Question: Simply: If you have a parent div that contains a vertical list from 0 to 9, how do you vertically center the div precisely on the active child element?

I essentially have my HTML as:
'''
<div className={'column currentValue${props.integer[0]}'}>
<div className="number columnValue_0">
0
</div>
<div className="number columnValue_1">
1
</div>
<div className="number columnValue_2">
2
</div>
<div className="number columnValue_3">
3
</div>
<div className="number columnValue_4">
4
</div>
<div className="number columnValue_5">
5
</div>
<div className="number columnValue_6">
6
</div>
<div className="number columnValue_7">
7
</div>
<div className="number columnValue_8">
8
</div>
<div className="number columnValue_9">
9
</div>
</div>
'''
and based on the number being passed, the CSS is this:
'''
.currentValue0 {
margin-top: 24.4em;
}
.currentValue1 {
margin-top: 21em;
}
.currentValue2 {
margin-top: 20.1em;
}
.currentValue3 {
margin-top: 19em;
}
.currentValue4 {
margin-top: 15.9em;
}
.currentValue5 {
margin-top: 17em;
}
.currentValue6 {
margin-top: 11.6em;
}
.currentValue7 {
margin-top: 9.5em;
}
.currentValue8 {
margin-top: 7.4em;
}
.currentValue9 {
margin-top: 5.2em;
}
'''
I used flexboxes where needed to center everything but the main concern was trying to achieve this. Using 'em' to vertically align each column dynamically isn't giving accurate results on other devices beyond my pc monitor.
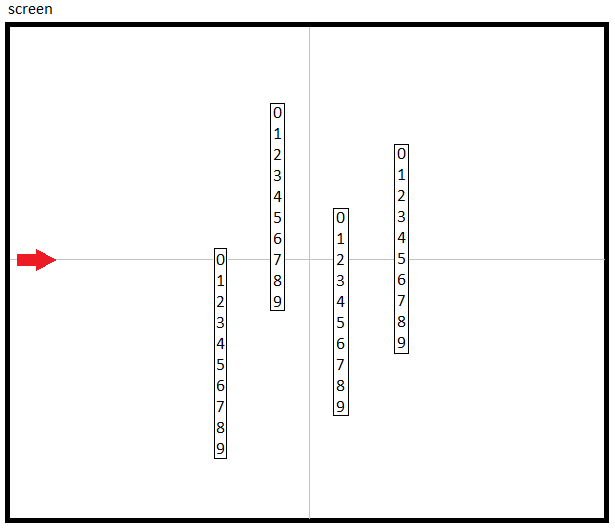
Answer: A crazy idea using 'inline-block' and float. The trick is to make your list 'inline-block' having float element inside. Relying on the default baseline alignment we simply make the active element non-float so it will define the baseline of its parent element:
'''
.container {
border:2px solid;
padding:50px;
text-align:center;
background:linear-gradient(red 0 0) 0 47%/100% 1px no-repeat; /* to illustrate the basline */
}
.container .list {
display:inline-block;
border:1px solid;
margin:0 10px;
padding:2px
}
.container .list * {
float:left;
clear:left;
}
.container .list .active {
float:none;
}
'''
'''
<div class="container">
<div class="list">
<div>1</div>
<div>2</div>
<div>3</div>
<div>4</div>
<div>5</div>
<div class="active">6</div>
<div>7</div>
<div>8</div>
<div>9</div>
</div>
<div class="list">
<div>1</div>
<div class="active">2</div>
<div>3</div>
<div>4</div>
<div>5</div>
<div>6</div>
<div>7</div>
<div>8</div>
<div>9</div>
</div>
<div class="list">
<div>1</div>
<div>2</div>
<div>3</div>
<div class="active">4</div>
<div>5</div>
<div>6</div>
<div>7</div>
<div>8</div>
<div>9</div>
</div>
<div class="list">
<div>1</div>
<div>2</div>
<div>3</div>
<div>4</div>
<div>5</div>
<div>6</div>
<div class="active">7</div>
<div>8</div>
<div>9</div>
</div>
</div>
'''